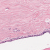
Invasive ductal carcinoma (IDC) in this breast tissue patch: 0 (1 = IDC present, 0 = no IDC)